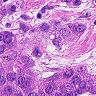
Metastatic tissue present: yes